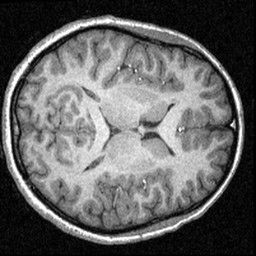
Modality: T1w
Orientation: axial
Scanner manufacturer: siemens
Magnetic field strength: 3 T
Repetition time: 1.57 s
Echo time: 0.00304 s